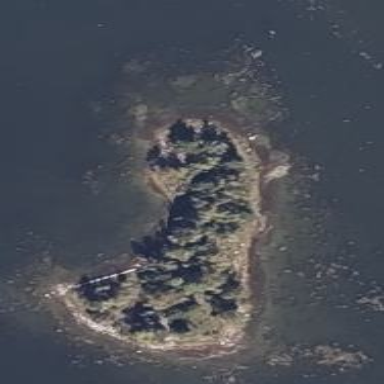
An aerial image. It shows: Island with natural coastline.